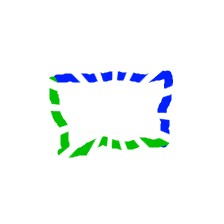
Shape: rectangle